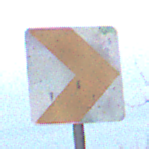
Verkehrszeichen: RichtungstafelnInKurvenKleinLinks
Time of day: MorningAfternoon
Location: Outdoor (Suburban)
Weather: Overcast
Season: NotSpecified
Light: Natural